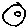
Label: moon